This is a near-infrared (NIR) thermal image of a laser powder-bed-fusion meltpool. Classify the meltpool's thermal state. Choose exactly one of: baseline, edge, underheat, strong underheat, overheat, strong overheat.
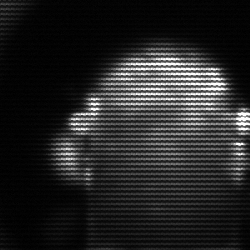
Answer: baseline